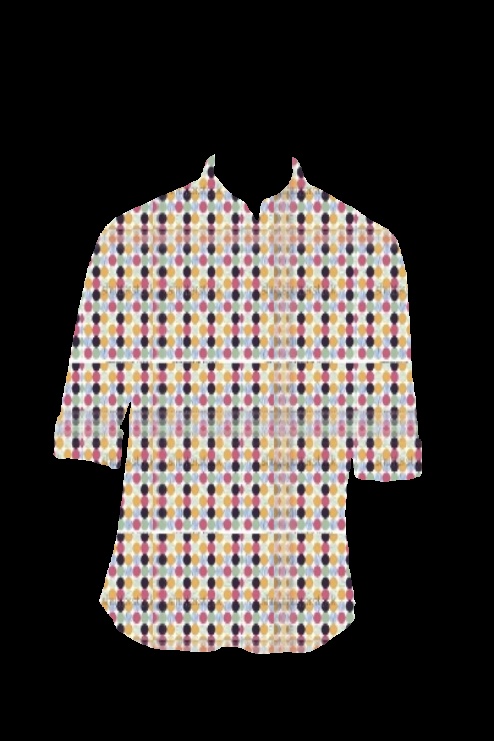
multi dot print tee